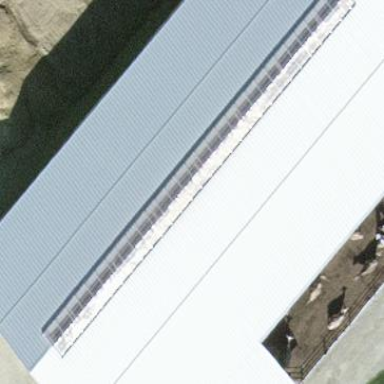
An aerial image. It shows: Rural barn.